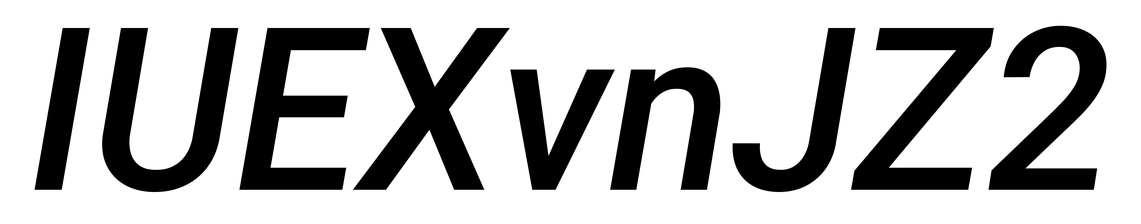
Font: Roboto-Italic_Medium_Italic